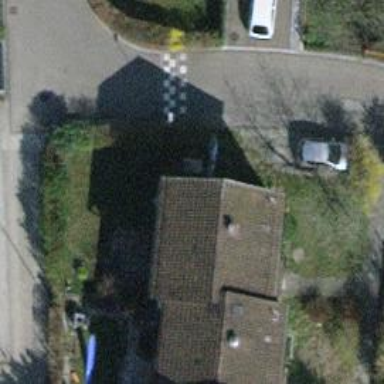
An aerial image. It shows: Terrace building.